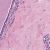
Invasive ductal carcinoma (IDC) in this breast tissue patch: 0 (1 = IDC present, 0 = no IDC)